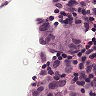
Metastatic tissue present: yes